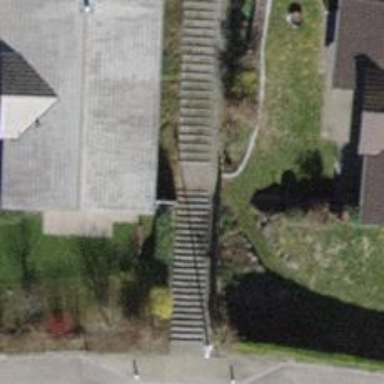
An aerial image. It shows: Set of steps on the road.